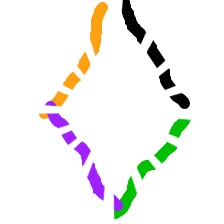
Shape: rhombus